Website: macys
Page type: delivery-shipping
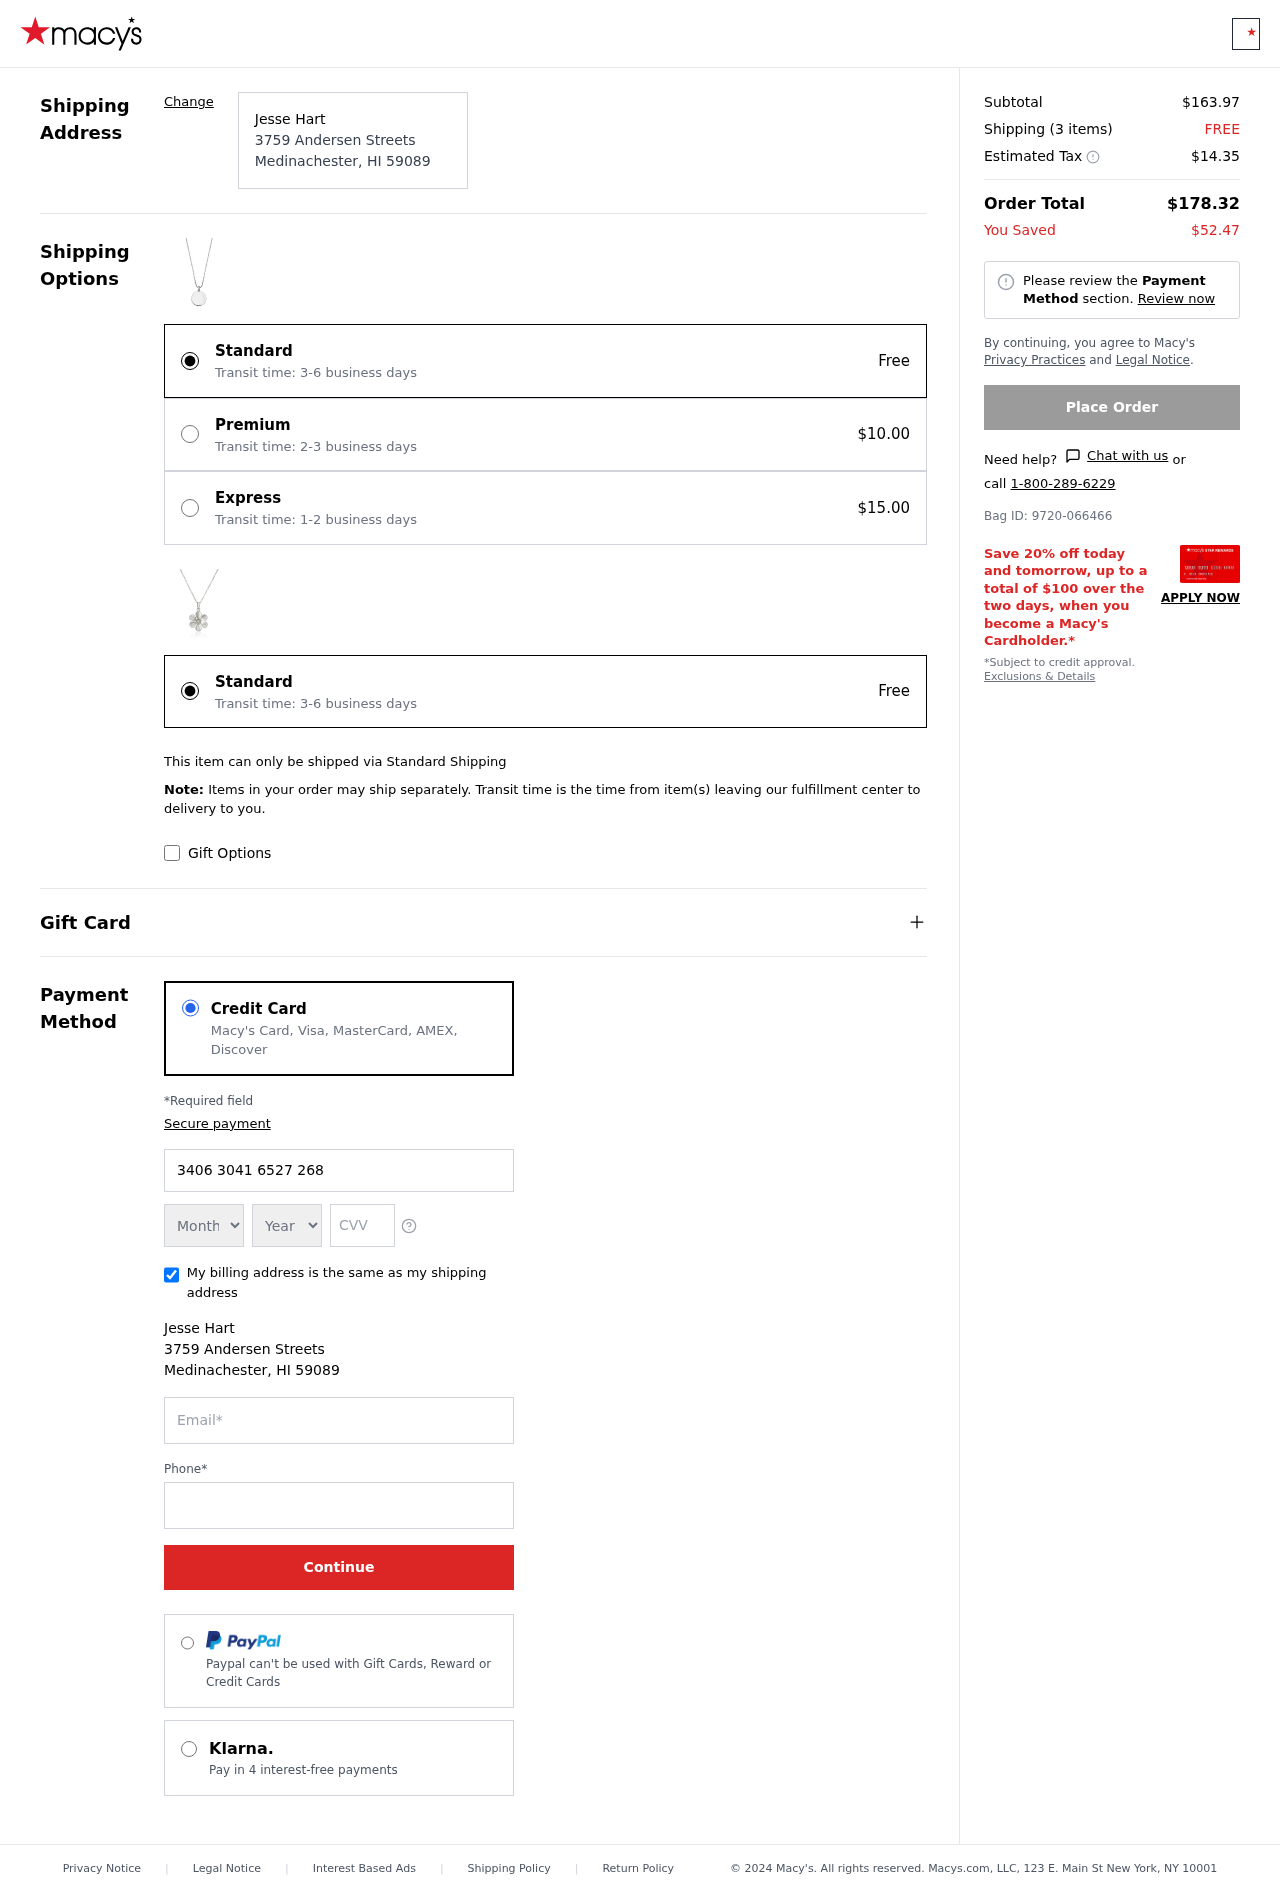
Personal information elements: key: PII_CARD_EXPIRY_MONTH
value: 01
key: PII_CARD_EXPIRY_YEAR
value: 29
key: PII_CITY
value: Medinachester
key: PII_CITY_STATE_ZIP
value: Medinachester, HI 59089
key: PII_FULLNAME
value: Jesse Hart
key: PII_POSTCODE
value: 59089
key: PII_STATE_ABBR
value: HI
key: PII_STREET
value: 3759 Andersen Streets
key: PII_CARD_NUMBER
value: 3406 3041 6527 268
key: PII_CARD_CVV
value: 1891
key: PII_EMAIL
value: jhart@gmail.com
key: PII_PHONE
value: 3425181801
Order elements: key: ORDER_SUBTOTAL
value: $163.97
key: ORDER_NUM_ITEMS
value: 3
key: ORDER_SHIPPING_COST
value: FREE
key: ORDER_TAX
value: $14.35
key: ORDER_TOTAL
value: $178.32
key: ORDER_SAVINGS
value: $52.47
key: ORDER_BAG_ID
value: Bag ID: 9720-066466